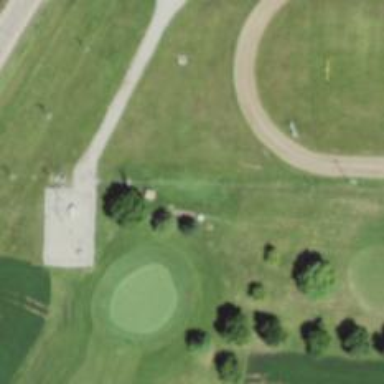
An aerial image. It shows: Golf tee.